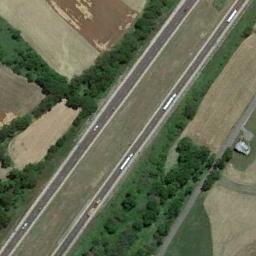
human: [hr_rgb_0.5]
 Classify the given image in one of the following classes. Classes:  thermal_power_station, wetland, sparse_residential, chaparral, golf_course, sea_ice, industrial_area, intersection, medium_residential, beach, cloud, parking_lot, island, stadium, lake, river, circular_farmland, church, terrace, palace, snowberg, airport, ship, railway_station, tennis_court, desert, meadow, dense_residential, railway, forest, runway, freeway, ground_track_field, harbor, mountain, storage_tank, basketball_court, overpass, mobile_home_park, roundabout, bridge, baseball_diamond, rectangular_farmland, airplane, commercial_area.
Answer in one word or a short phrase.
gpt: freeway